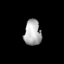
Tissue: lung
Cell type: Epithelial cells
Senescence score: 0.1406
Nuclear area (px): 430
Mean DAPI intensity: 173.012